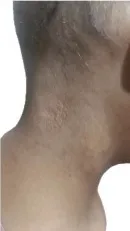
Image of skin lesions on May 4, 2023. Neck view of the patient.
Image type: medical_photograph (skin_photograph)